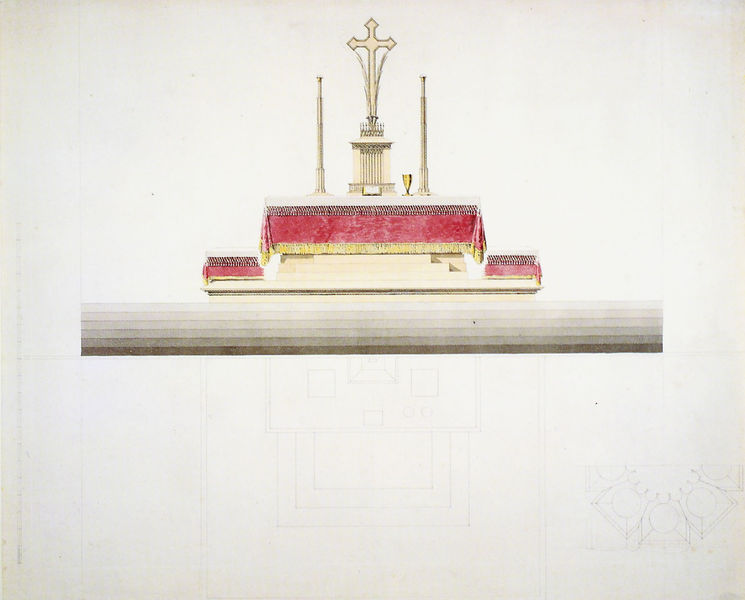
Titel: Altarentwurf mit Kreuz und Palmzweigen
Künstler: Caspar David Friedrich
Institution: Nürnberg, Germanisches Nationalmuseum
Schlagwörter: weiß, gelb, bunt, elegant, grau, hell, schwarz, skizze, tisch, zeichnung, rot, tuch, teppich, bibel, vorhang, flach, kirche, fransen, gold, kelch, stickerei, decke, blatt, deutschland, modern, einfach, kerzen, leuchter, stufen, podest, buch, kreuz, schlicht, scharz, entwurf, altar, tapet, breit, golf, klassisch, buntstift, tabernakel, stilvoll